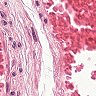
Metastatic tissue present: no